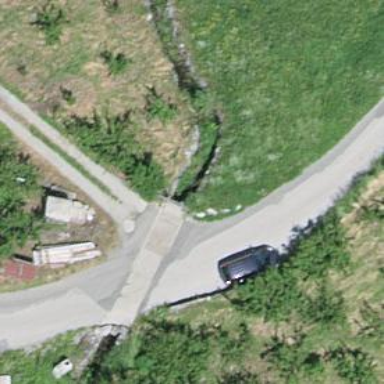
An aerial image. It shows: Culvert tunnel.